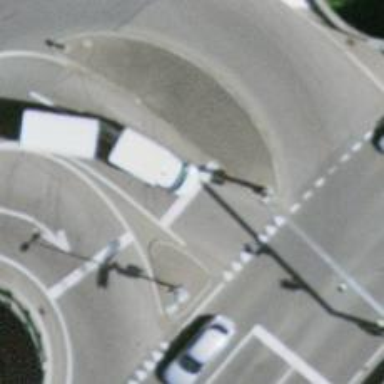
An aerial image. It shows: Road with traffic signals.